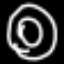
Label: donut